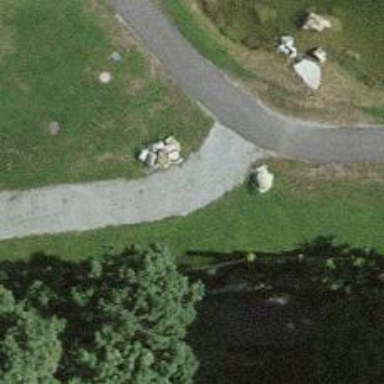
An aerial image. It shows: Designated golf cartpath for service vehicles.